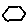
Label: hexagon